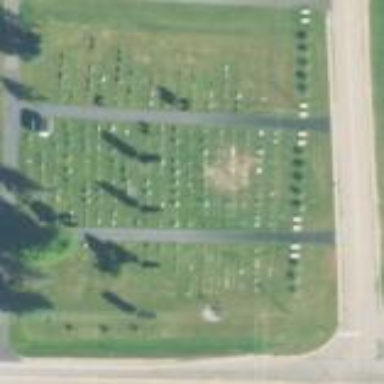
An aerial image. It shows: Cemetery.